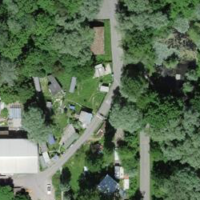
EUNIS habitat code: 53
Species observed at this site:
Poa annua